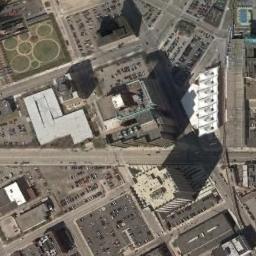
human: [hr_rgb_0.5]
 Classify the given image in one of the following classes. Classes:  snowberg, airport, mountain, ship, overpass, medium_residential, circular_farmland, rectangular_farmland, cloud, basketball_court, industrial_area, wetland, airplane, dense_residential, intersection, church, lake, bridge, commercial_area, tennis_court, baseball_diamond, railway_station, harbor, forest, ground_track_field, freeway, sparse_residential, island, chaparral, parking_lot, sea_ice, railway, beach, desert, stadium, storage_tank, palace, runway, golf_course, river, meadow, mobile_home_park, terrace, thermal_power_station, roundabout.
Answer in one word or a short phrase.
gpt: commercial_area